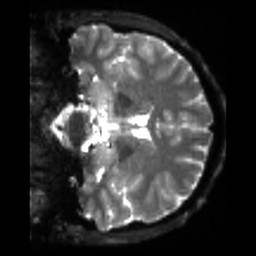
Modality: sbref
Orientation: coronal
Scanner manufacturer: siemens
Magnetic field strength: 3 T
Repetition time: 4 s
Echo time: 0.0594 s